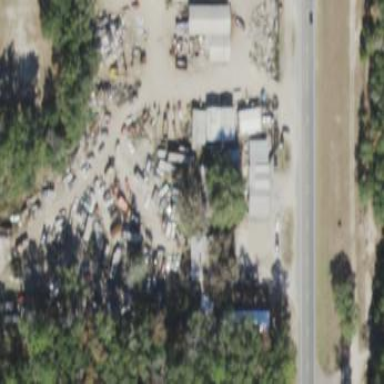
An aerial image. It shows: Scrap yard located in industrial area.